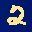
Label: 2